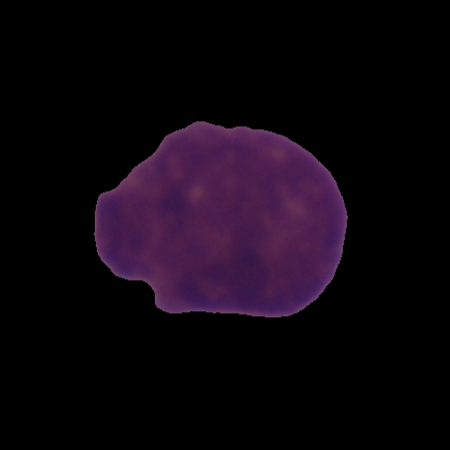
Label: cancer